Field crop: maize
Growth stage: 1
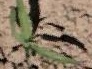
Species: maize